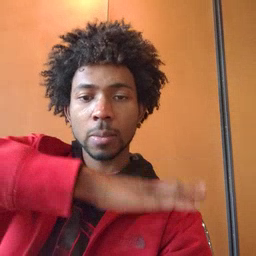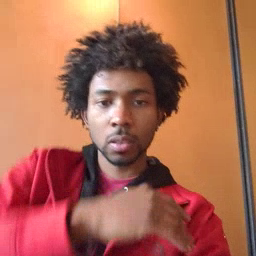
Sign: table